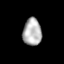
Tissue: lung
Cell type: Fibroblasts
Senescence score: 0.5586
Nuclear area (px): 494
Mean DAPI intensity: 178.415